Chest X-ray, PA view. Patient: 63 years old, sex M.
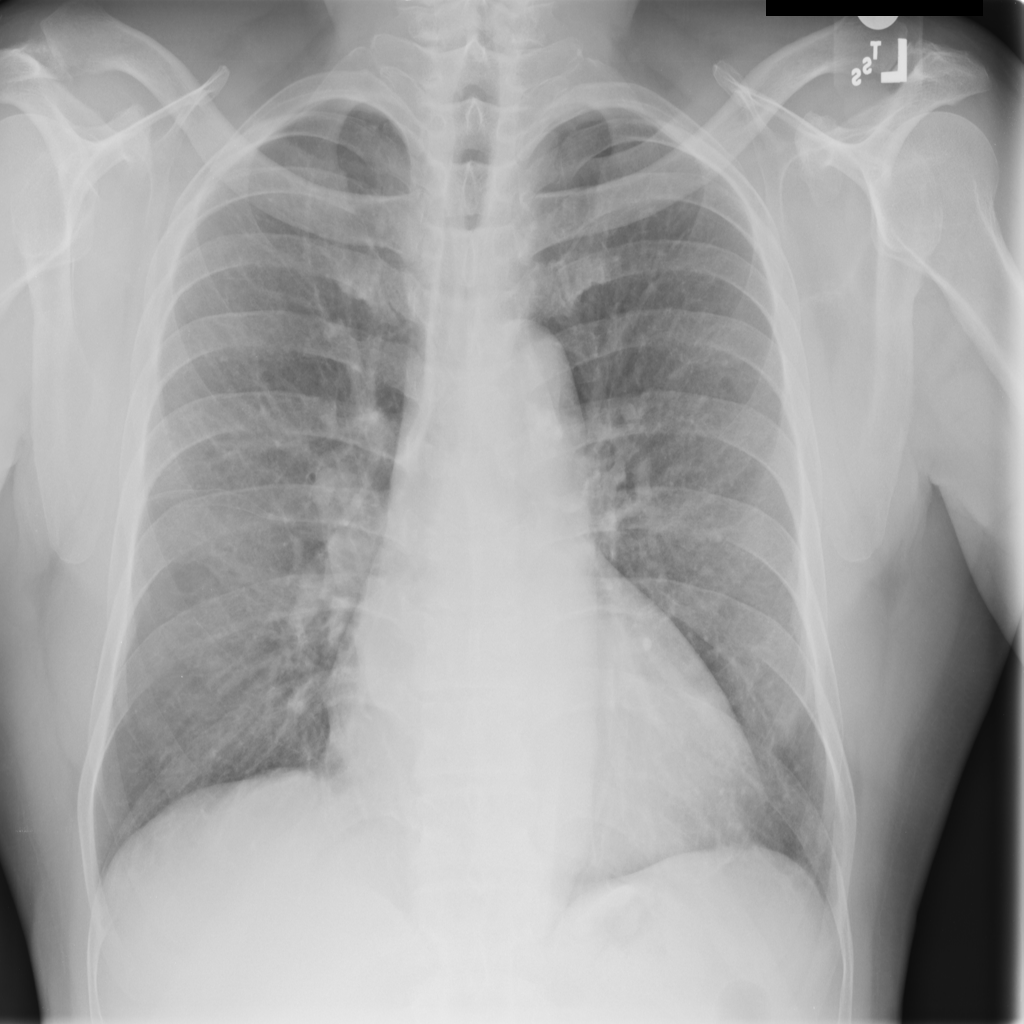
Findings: No Finding